Question: I have multiple 'div' tags:
The main 'div' that holds the content, if the content gets bigger, the height will obviously get bigger too, but the other divs don't.
How do I make the other divs take the main div's height?
## Code
'''
<div id="container">
<span id="header">Fiction Tools</span>
<span id="paragraph">Lots of text will be in this text box,
describing in great detail the awesomeness of Fiction Tools
and it's capabilities. Fiction Tools is known for lots of
awesome things, here are a few:</span>
<ul id="lists">
<li>We have this awesome design made by Driptone.</li>
<li>Did I mention, the design is awesome? Well, it is.</li>
<li>You should be reading this in the voice of Morgan Freeman.</li>
<li>In a galaxy, far, far away...</li>
</ul>
<span id="secondparagraph">Be sure to check out our latest
deals which can be found on our Twitter and Facebook profiles
for more updates! For any other updates, you can look at our
news feed to the right of your screen or tablet.</span>
<br />
<div id="first"></div>
<div id="second"></div>
</div>
'''
## CSS
'''
#container {
border: 1px solid #aaa;
width: 768px;
min-height: 200px;
background: white;
position: absolute;
}
#first{
border: 1px solid #aaa;
width: 768px;
min-height: 200px;
background: white;
position: absolute;
top: 3px;
left: 3px;
z-index:-1;
}
#second{
border: 1px solid #aaa;
width: 768px;
min-height: 200px;
background: white;
position: absolute;
top: 6px;
left: 6px;
z-index: -2;
}
#header {
position: relative;
font-size: 24px;
font-weight: bold;
color: #404040;
padding: 25px;
top: 15px;
}
#paragraph {
position: relative;
font-size: 12px;
color: #8f8f8f;
padding-left: 25px;
padding-top: 20px;
display: block;
}
#secondparagraph {
position: relative;
font-size: 12px;
color: #8f8f8f;
padding-left: 25px;
padding-top: 7px;
display: block;
}
#lists {
position: relative;
padding-left: 25px;
padding-top: 10px;
}
'''
Currently it looks like this:

As you see the div that holds the content gets the height, but the others don't.
Any ideas?
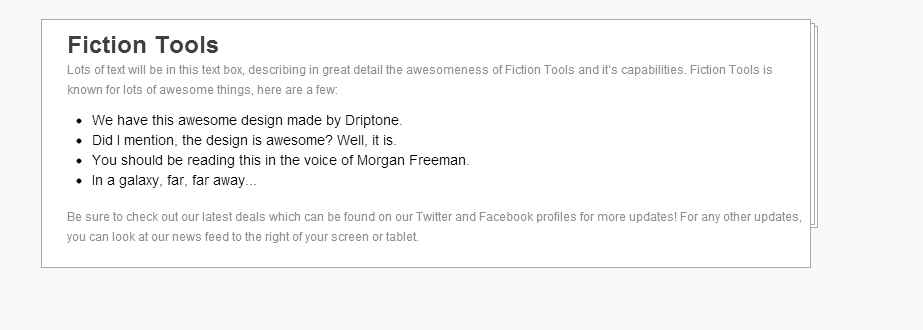
Answer: Did you try making the height 100%:
<URL>
'''
#first{
border: 1px solid #aaa;
width: 768px;
min-height: 200px;
background: white;
position: absolute;
top: 3px;
left: 3px;
z-index:-1;
height: 100%;
}
#second{
border: 1px solid #aaa;
width: 768px;
min-height: 200px;
background: white;
position: absolute;
top: 6px;
left: 6px;
z-index:-2;
height: 100%
}
'''